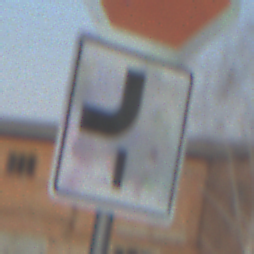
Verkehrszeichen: VerlaufVorfahrtsstrasse7
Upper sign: Stop
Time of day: SunriseSunset
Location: Outdoor (Suburban)
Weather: PartlyCloudy
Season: Winter
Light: Natural